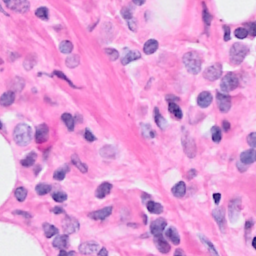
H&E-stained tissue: Breast